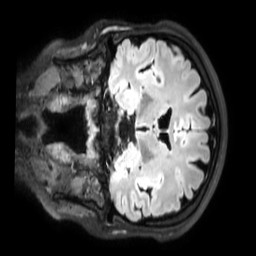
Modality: FLAIR
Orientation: coronal
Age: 23
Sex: female
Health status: healthy
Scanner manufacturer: philips
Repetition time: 4.8 s
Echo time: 0.2807 s